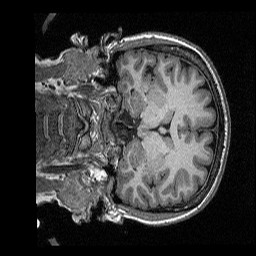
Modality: T1w
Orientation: coronal
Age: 32
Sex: female
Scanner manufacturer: siemens
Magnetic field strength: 3 T
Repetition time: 2.3 s
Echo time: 0.00298 s